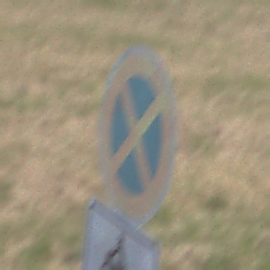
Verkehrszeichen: AbsolutesHalteverbot
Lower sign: HinweisDurchSinnbild18
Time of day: MorningAfternoon
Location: Outdoor (Suburban)
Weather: PartlyCloudy
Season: NotSpecified
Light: Natural